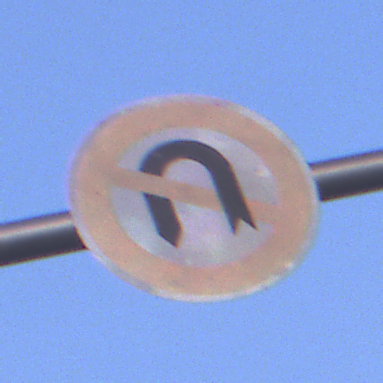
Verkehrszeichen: VerbotWenden
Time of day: SunriseSunset
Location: Outdoor (Nature)
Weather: Clear
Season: NotSpecified
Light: Natural